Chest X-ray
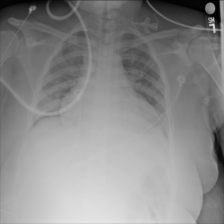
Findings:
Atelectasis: negative
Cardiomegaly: negative
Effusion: negative
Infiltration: positive
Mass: negative
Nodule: negative
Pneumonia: negative
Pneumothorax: negative
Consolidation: negative
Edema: positive
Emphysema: negative
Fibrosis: negative
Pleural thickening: negative
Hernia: negative